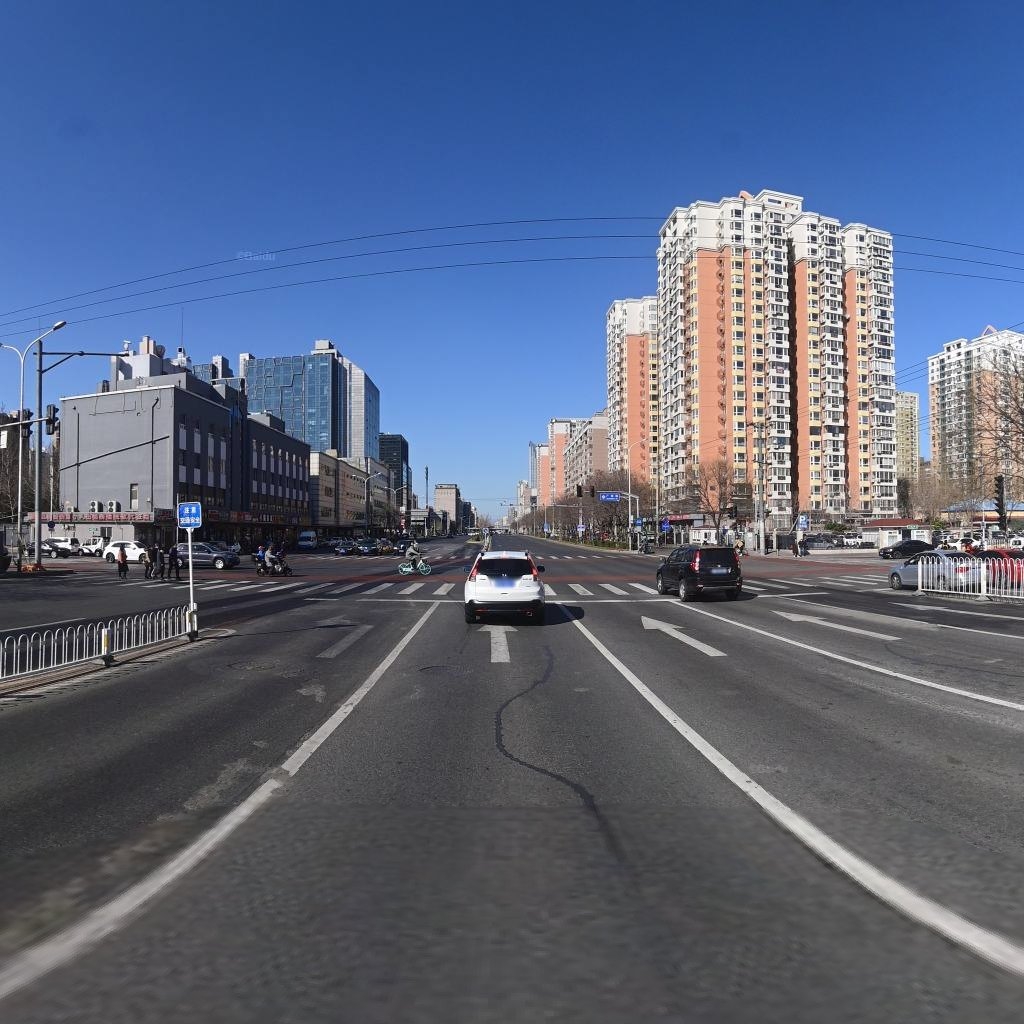
Region: Chaoyang
Road damage annotations: longitudinal patch, manhole cover, manhole cover, longitudinal patch